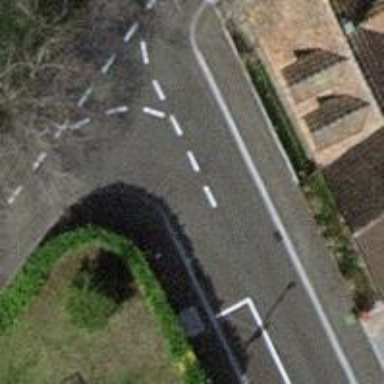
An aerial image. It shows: Asphalt footpath with unmarked crossing.